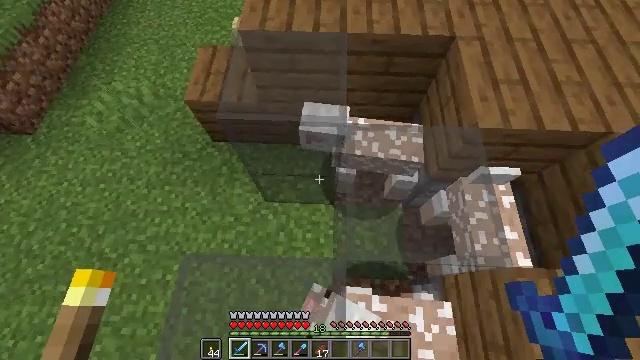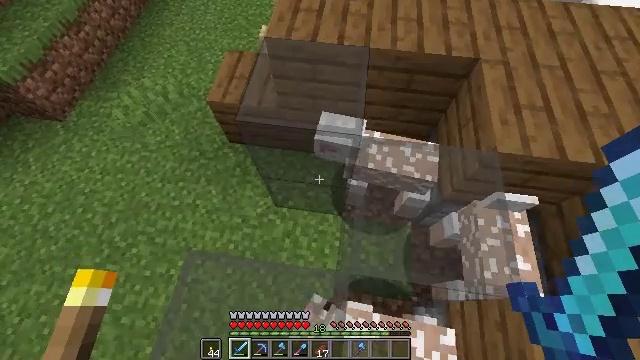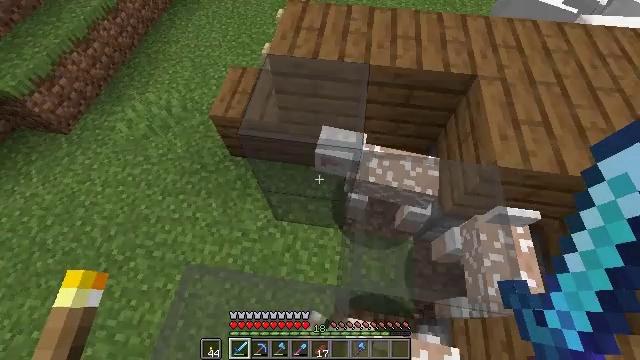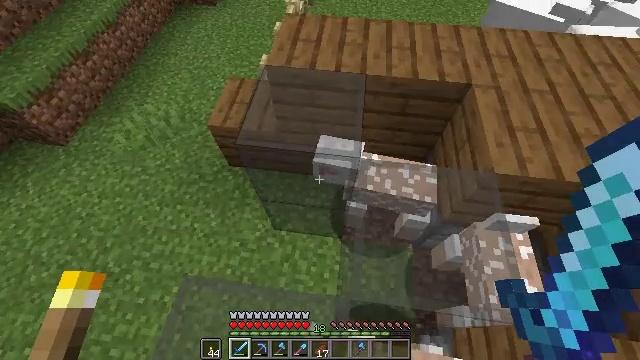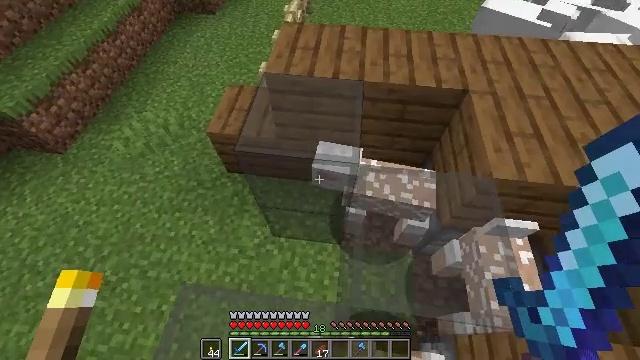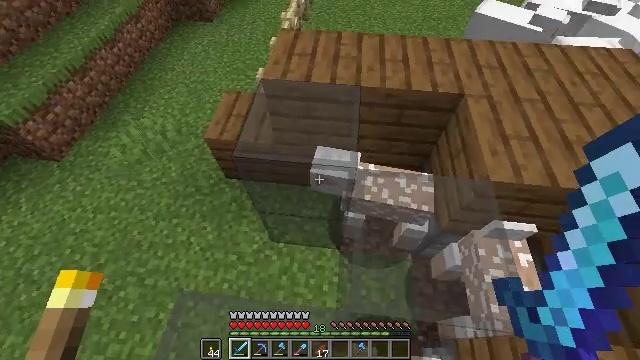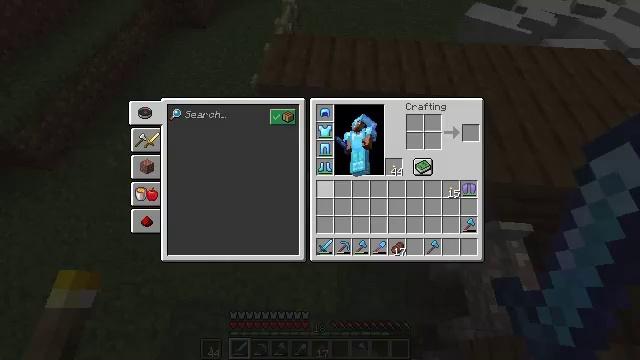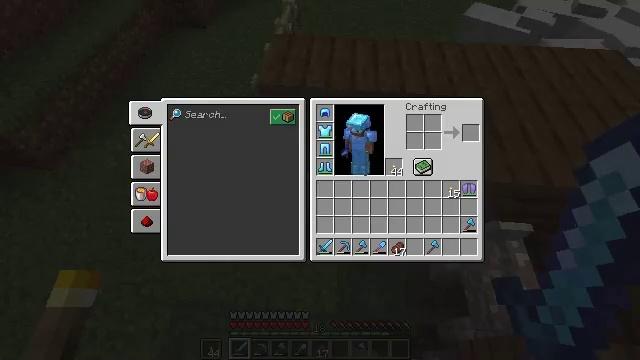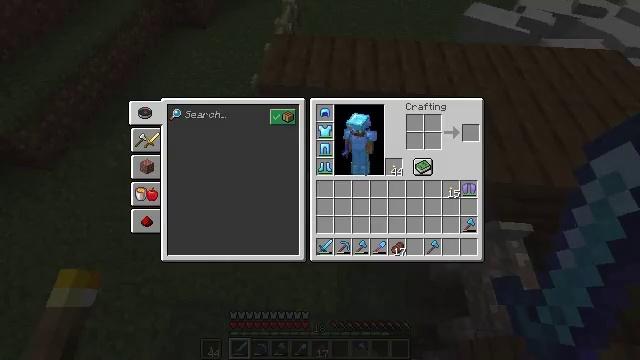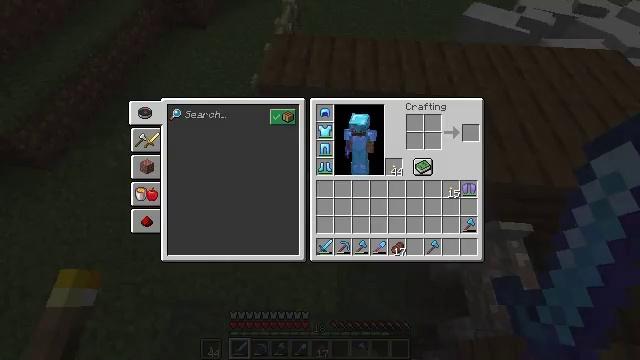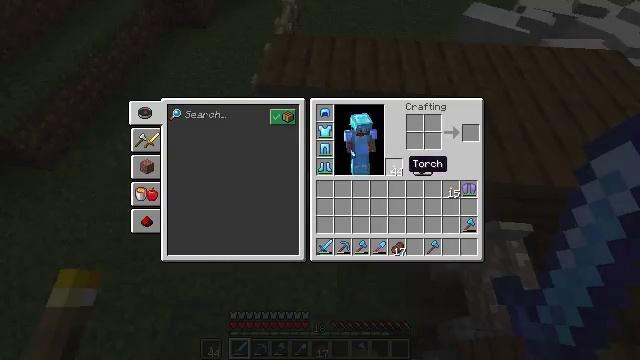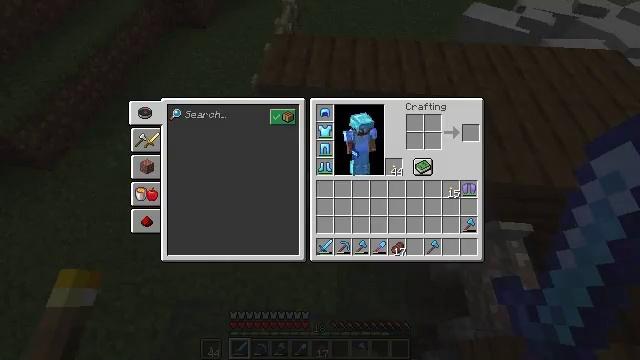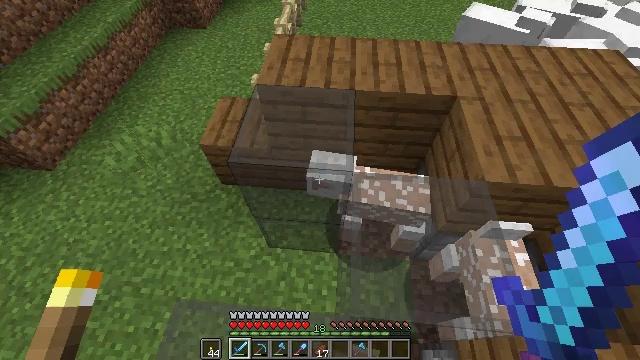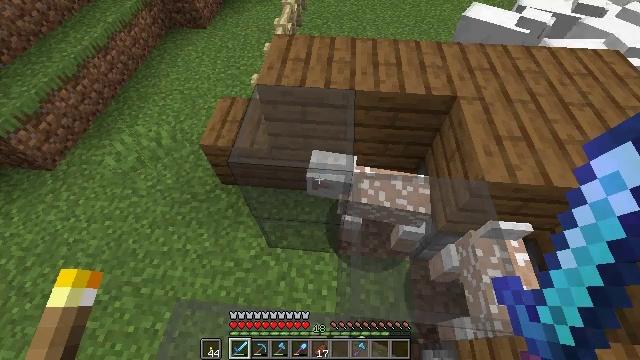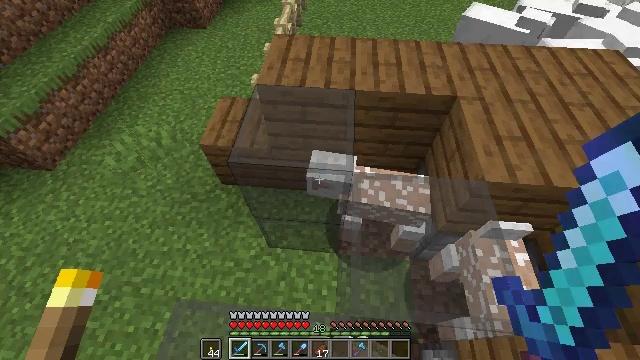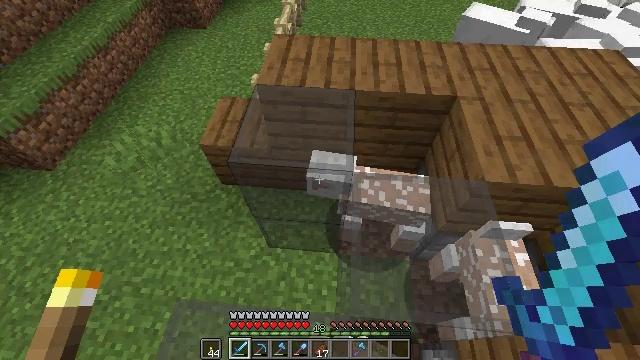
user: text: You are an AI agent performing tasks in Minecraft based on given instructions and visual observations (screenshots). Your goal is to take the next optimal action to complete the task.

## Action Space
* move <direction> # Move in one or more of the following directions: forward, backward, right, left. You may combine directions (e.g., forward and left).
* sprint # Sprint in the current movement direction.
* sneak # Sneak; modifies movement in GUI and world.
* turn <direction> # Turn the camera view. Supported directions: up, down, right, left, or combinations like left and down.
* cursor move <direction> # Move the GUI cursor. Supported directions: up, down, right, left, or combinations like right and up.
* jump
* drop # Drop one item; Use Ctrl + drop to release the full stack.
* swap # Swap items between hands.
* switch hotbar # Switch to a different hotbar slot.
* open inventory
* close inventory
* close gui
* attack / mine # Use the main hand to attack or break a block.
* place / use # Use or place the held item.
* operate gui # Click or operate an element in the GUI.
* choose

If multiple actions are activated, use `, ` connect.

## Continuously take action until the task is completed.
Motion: motion action
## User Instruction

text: Break the shulker box to collect it.
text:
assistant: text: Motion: turn left and up
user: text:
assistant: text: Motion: turn up
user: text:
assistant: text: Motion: turn up
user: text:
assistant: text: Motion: turn up
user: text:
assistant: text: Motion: turn up
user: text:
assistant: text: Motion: turn right, open inventory
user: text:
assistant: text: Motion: open inventory
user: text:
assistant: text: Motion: cursor move right, open inventory
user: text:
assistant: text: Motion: cursor move right
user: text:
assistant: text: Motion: cursor move right
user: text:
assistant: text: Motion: cursor move right
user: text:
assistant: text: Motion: no_op
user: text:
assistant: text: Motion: no_op
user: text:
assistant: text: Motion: no_op
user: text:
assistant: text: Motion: no_op
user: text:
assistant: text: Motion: no_op
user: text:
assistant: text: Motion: move forward
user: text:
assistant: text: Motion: move forward
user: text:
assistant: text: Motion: move forward
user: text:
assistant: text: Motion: move forward
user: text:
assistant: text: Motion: move forward, turn right and up
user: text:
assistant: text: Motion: move forward, turn right and up
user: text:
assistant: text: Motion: move forward, turn right and up
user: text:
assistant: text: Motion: move forward and move left, turn right and up
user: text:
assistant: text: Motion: move forward and move left, turn right and up
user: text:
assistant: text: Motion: move forward and move left, turn right and up
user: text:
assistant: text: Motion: move forward and move left, turn right and up
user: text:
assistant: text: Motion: turn right and up
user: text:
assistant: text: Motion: move forward, turn right
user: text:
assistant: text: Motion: move forward, sprint, turn right and up